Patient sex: F
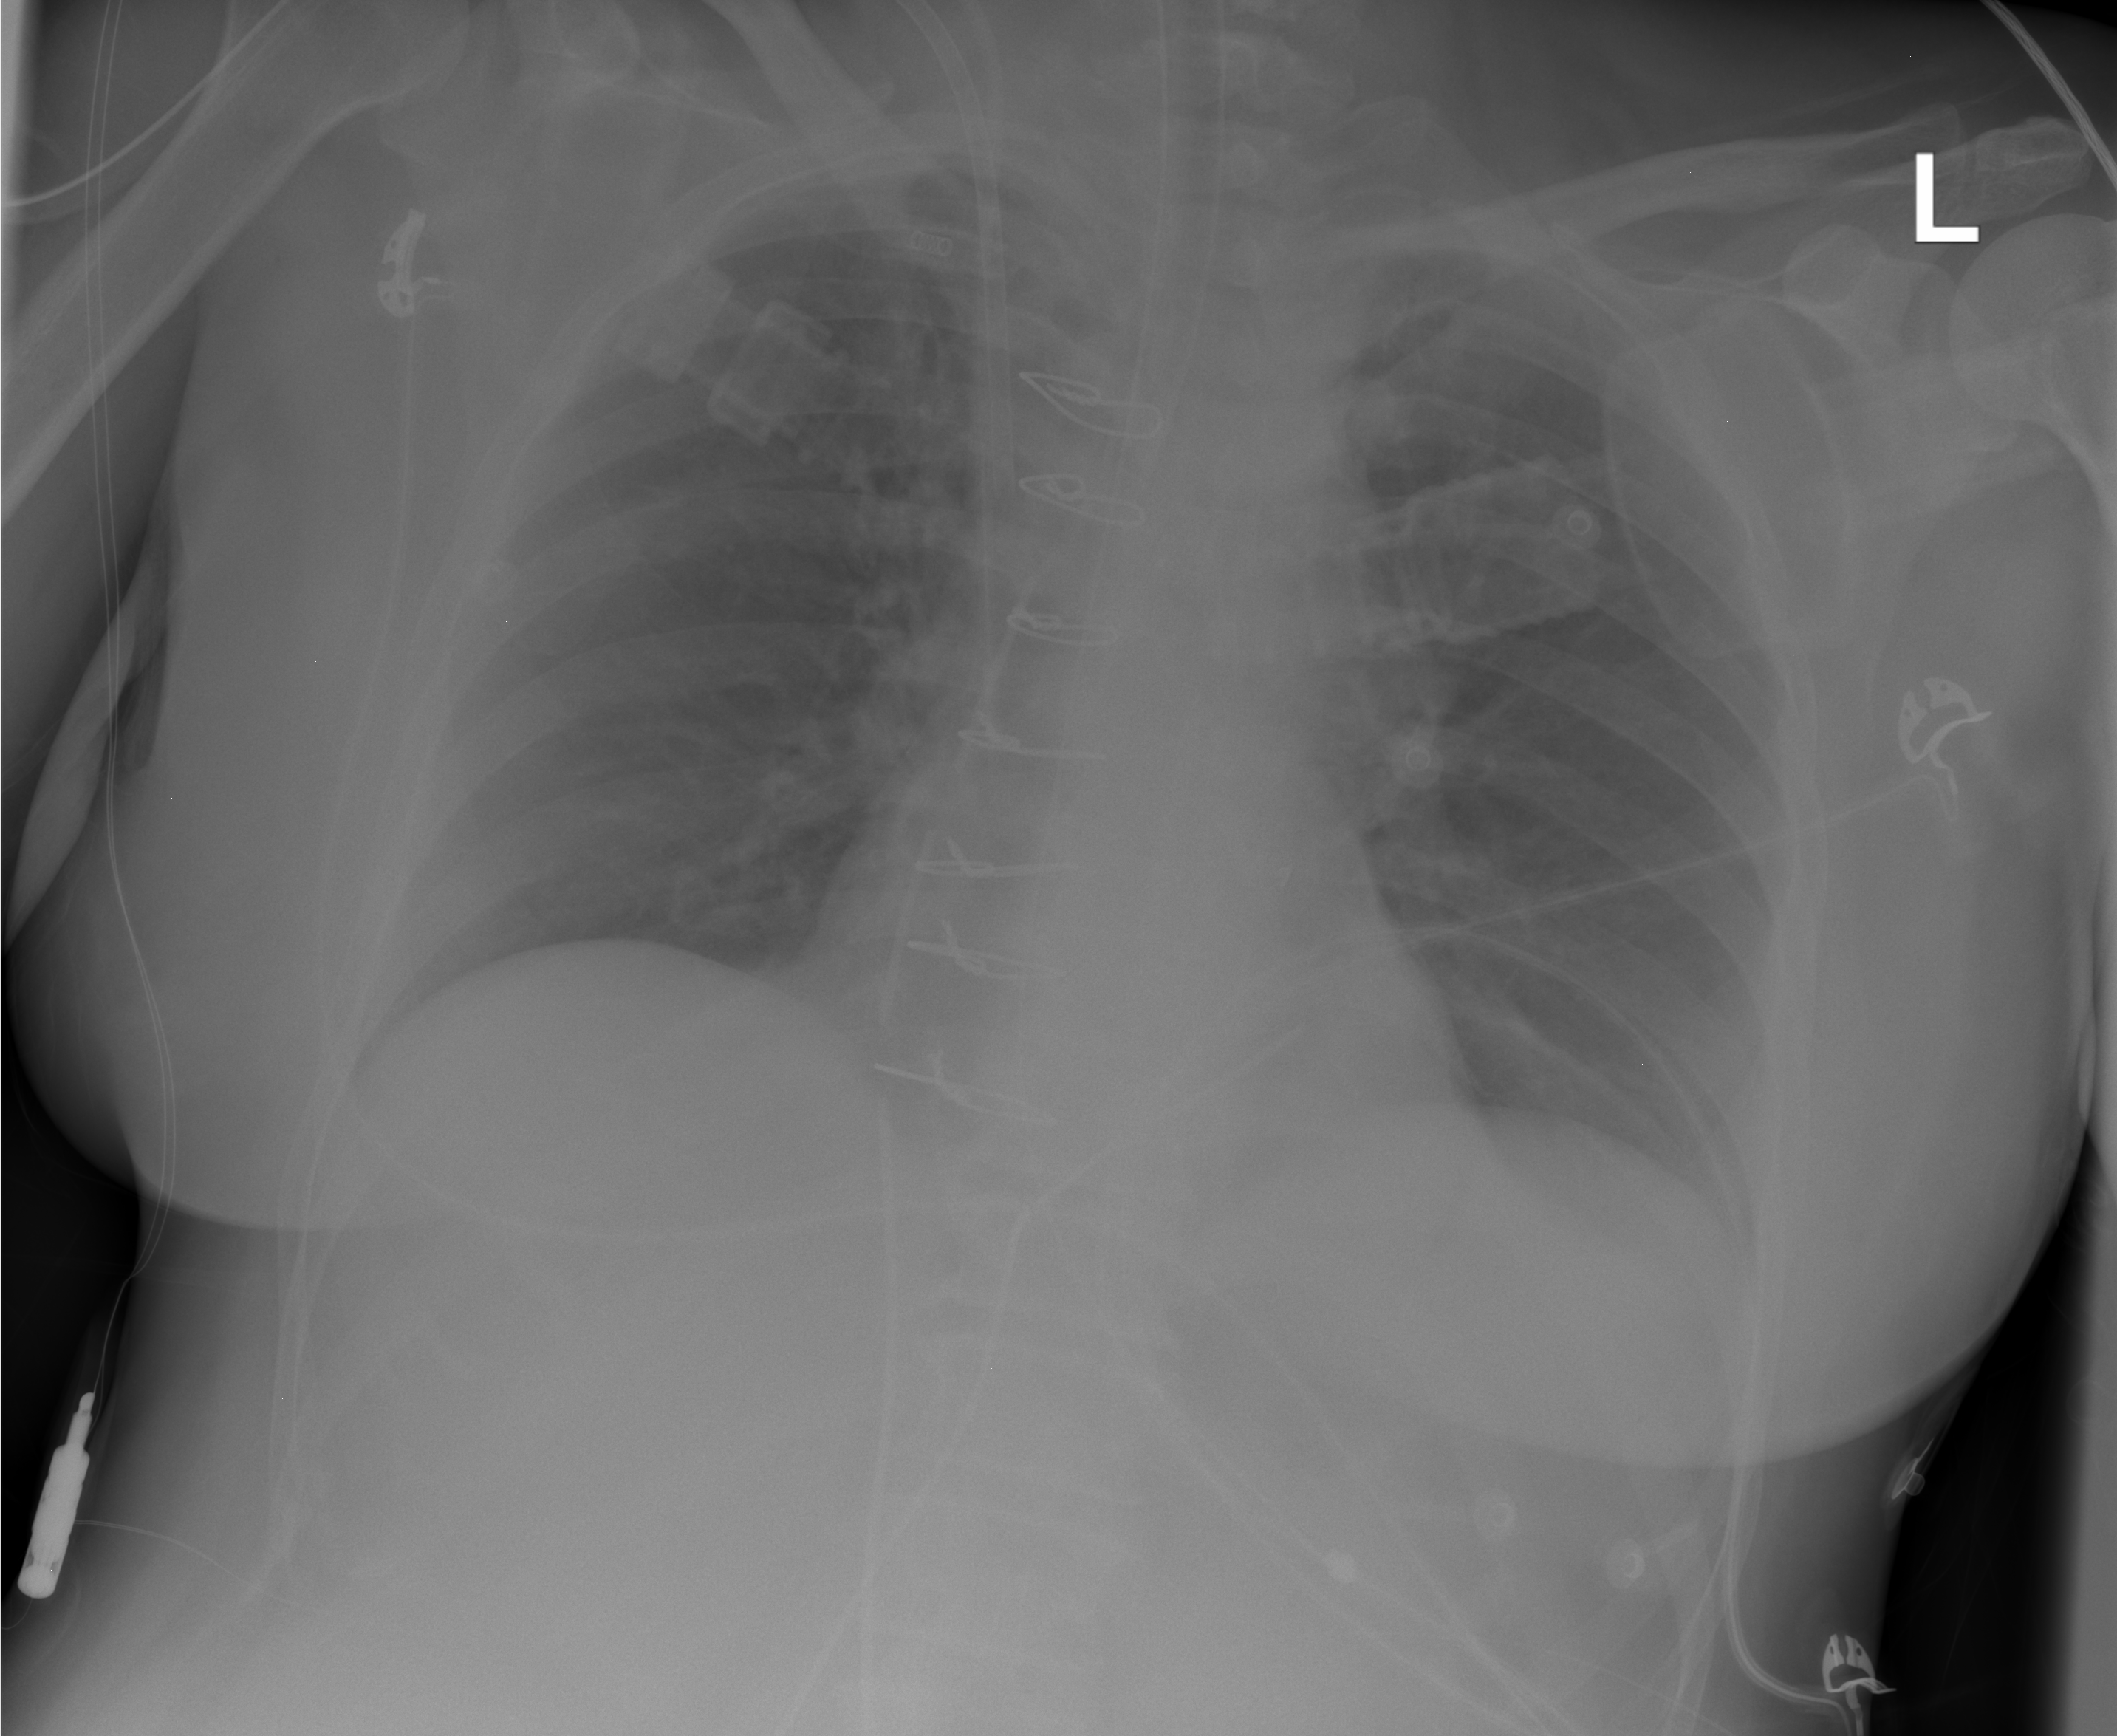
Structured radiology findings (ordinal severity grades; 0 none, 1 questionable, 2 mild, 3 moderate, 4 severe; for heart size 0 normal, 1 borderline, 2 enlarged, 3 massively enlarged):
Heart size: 0
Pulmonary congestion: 0
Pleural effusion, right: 0
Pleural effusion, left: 0
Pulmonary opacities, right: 0
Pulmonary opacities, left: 0
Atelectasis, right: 1
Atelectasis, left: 1